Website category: university
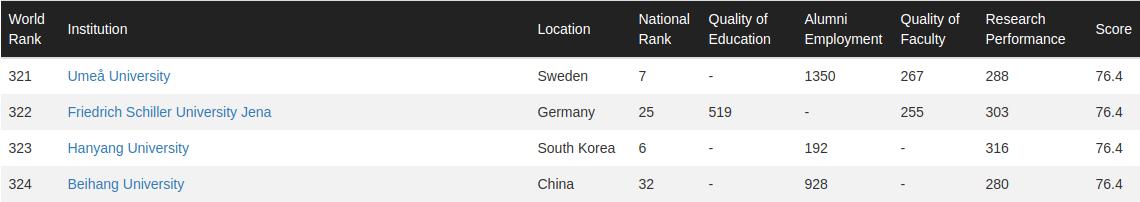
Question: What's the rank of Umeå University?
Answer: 321

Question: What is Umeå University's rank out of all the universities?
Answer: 321

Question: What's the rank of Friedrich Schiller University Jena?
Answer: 322

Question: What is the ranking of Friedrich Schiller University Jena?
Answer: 322

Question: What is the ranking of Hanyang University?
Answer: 323

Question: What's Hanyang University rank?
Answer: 323

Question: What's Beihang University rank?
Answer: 324

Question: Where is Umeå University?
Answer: Sweden

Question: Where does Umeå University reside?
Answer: Sweden

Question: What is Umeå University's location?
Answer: Sweden

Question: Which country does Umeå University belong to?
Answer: Sweden

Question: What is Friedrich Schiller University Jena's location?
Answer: Germany

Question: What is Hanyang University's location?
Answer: South Korea

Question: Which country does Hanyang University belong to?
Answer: South Korea

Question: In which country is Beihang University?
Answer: China

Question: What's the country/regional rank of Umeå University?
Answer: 7

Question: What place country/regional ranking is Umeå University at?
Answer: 7

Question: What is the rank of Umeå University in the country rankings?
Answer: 7

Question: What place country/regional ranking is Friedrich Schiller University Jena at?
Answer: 25

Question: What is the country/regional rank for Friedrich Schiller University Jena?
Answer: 25

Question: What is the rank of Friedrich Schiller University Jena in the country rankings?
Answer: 25

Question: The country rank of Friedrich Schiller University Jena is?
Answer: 25

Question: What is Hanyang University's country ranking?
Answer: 6

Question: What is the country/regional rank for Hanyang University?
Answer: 6

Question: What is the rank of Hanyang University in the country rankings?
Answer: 6

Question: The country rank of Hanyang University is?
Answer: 6

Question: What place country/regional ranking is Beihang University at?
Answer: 32

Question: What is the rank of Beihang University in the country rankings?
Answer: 32

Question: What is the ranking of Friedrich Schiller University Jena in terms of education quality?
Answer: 519

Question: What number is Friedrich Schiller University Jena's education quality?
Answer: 519

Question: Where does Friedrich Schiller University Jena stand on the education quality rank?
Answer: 519

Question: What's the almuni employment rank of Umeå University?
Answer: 1350

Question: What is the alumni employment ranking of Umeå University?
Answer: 1350

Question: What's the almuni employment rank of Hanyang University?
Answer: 192

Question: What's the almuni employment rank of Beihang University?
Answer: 928

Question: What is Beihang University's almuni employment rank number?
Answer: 928

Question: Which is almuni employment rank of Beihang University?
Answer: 928

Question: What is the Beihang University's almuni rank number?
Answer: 928

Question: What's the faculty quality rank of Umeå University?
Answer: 267

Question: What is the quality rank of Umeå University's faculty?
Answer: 267

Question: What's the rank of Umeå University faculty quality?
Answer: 267

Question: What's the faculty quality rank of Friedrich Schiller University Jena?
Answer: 255

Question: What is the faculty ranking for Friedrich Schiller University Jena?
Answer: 255

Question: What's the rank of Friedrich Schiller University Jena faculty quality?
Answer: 255

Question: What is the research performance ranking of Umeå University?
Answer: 288

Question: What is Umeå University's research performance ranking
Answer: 288

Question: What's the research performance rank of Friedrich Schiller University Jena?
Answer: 303

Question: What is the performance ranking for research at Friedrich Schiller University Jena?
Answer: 303

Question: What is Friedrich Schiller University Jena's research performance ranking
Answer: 303

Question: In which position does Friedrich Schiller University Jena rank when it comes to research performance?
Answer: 303

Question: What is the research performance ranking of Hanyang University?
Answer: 316

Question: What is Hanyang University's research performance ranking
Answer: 316

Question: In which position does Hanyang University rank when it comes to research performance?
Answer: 316

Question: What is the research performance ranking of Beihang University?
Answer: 280

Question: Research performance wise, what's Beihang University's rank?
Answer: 280

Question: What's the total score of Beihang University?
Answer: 76.4

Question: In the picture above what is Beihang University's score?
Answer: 76.4

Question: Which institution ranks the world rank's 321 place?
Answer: Umeå University

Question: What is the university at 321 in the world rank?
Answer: Umeå University

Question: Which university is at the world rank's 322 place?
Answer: Friedrich Schiller University Jena

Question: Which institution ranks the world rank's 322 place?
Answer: Friedrich Schiller University Jena

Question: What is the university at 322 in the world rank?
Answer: Friedrich Schiller University Jena

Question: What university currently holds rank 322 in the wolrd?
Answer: Friedrich Schiller University Jena

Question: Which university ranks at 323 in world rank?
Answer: Hanyang University